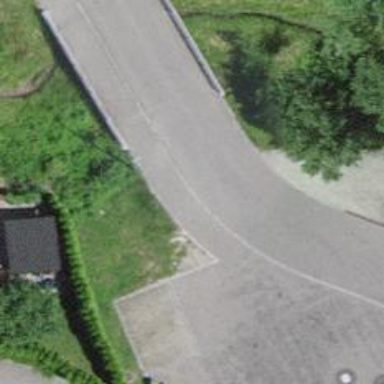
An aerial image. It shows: Asphalt sidewalk along the footway.